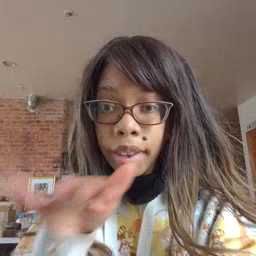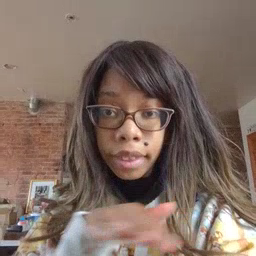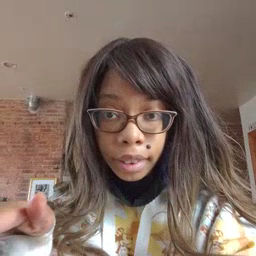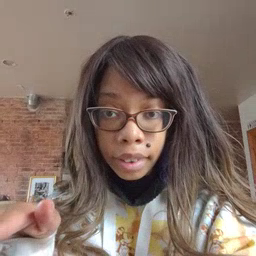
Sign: clean